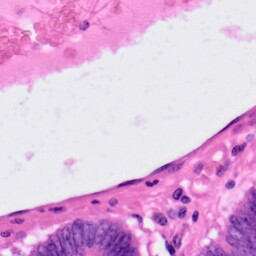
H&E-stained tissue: Colon